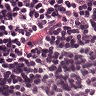
Metastatic tissue present: no